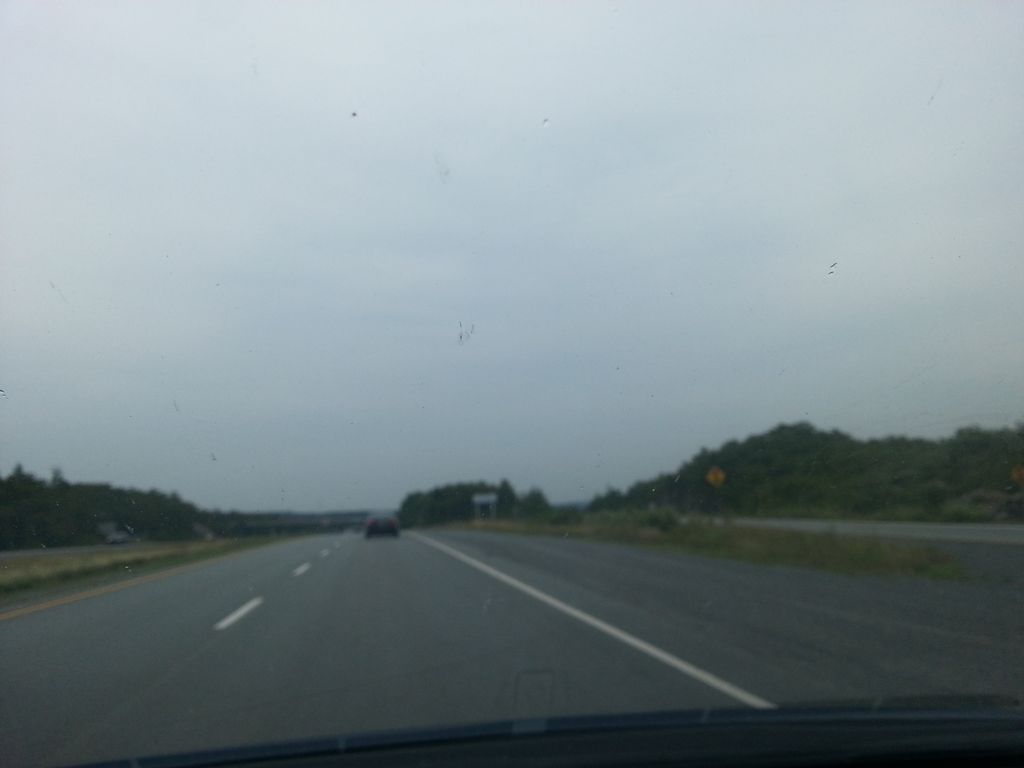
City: halifax